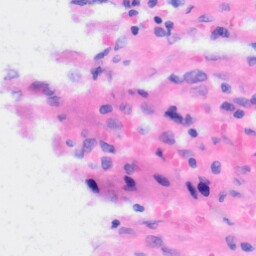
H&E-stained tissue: Liver